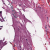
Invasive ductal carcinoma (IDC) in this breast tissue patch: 0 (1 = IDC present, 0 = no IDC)